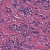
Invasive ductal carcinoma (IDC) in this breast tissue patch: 1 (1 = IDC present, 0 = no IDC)